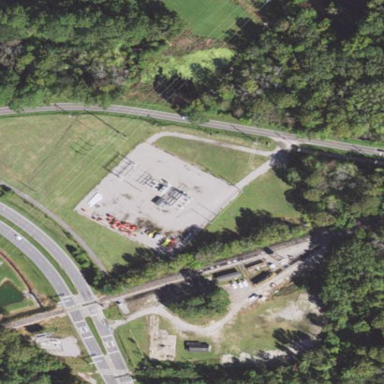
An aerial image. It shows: There is distribution substation enclosed by fence.